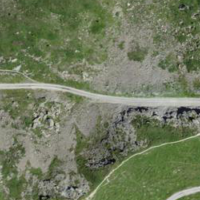
EUNIS habitat code: 31
Species observed at this site:
Saxifraga paniculata
Botrychium lunaria